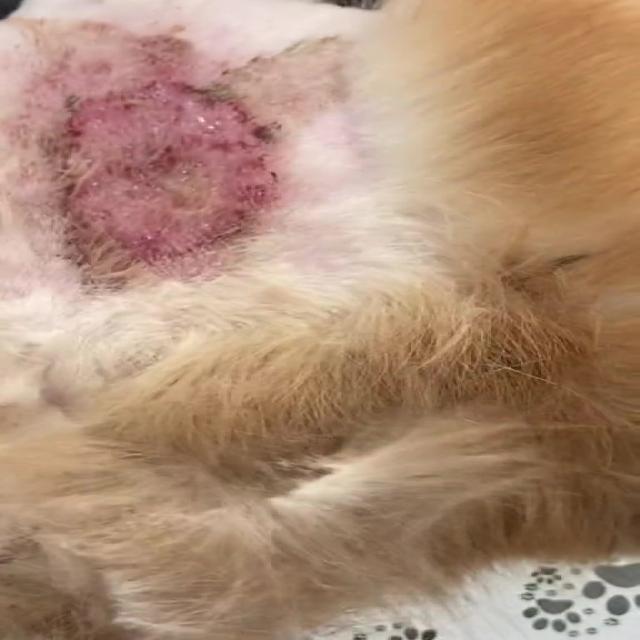
Canine dermatitis — inflammation of the skin presenting with erythema, pruritus, papules, and excoriation. May be allergic, contact, or atopic in origin.